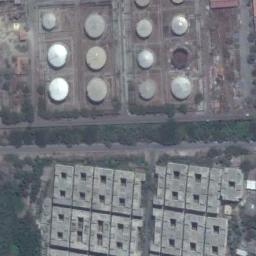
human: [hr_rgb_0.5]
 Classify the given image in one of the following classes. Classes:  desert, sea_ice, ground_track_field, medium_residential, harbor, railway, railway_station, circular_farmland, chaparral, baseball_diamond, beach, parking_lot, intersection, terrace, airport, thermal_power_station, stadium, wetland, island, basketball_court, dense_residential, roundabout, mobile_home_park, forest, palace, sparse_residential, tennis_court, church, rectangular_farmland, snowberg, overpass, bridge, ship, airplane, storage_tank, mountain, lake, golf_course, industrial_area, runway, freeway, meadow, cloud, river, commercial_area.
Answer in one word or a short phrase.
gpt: storage_tank